Interaction volume radius: 5 \u00c5
Interaction volume height: 10 \u00c5
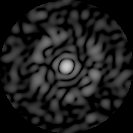
Disorder parameter: 0.8361